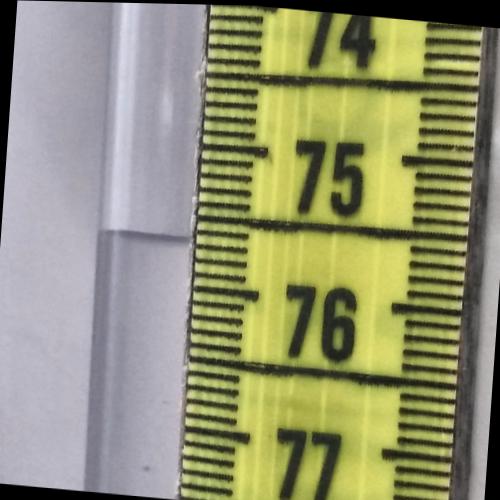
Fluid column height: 75.7 cm